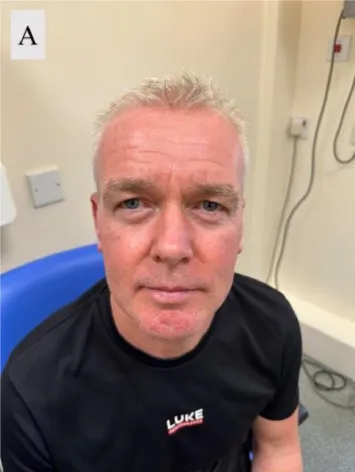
Photographs of the patient taken. Pre-exercise.
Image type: medical_photograph (other_medical_photograph)